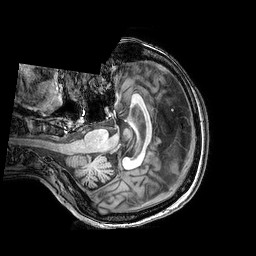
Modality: T1w
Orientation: axial
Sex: female
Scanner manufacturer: philips
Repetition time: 0.008327 s
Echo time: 0.00389 s